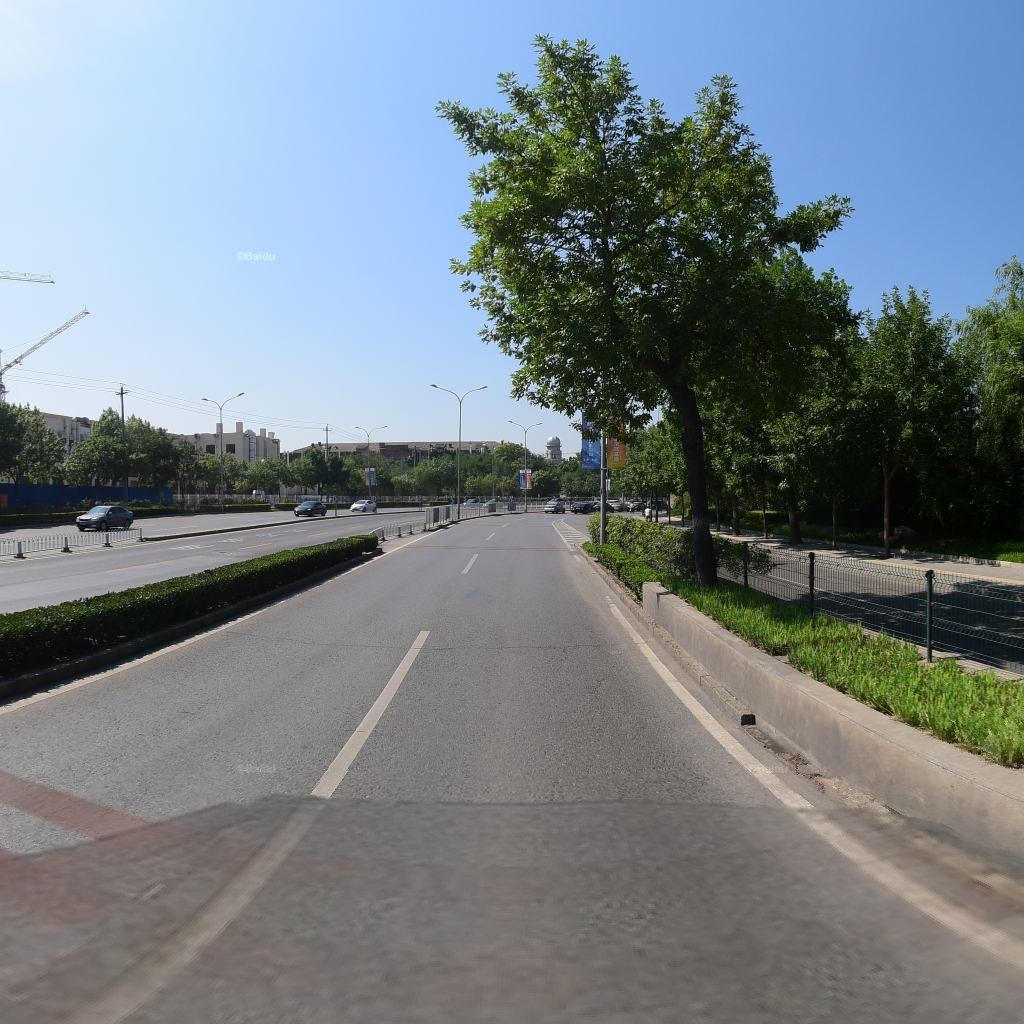
Region: Haidian
Road damage annotations: transverse crack